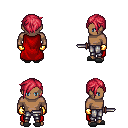
a pixel art fantasy rpg character, male body template, human, dark skin, red cape, metal pants, ruby red pixie cut hairstyle, gold gloves, gray slippers, dagger, four views (front, back, left, right), 2x2 character sprite sheet, small pixel art, hard edges, no anti-aliasing